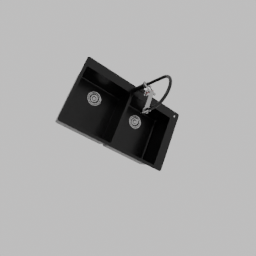
Label: appliances